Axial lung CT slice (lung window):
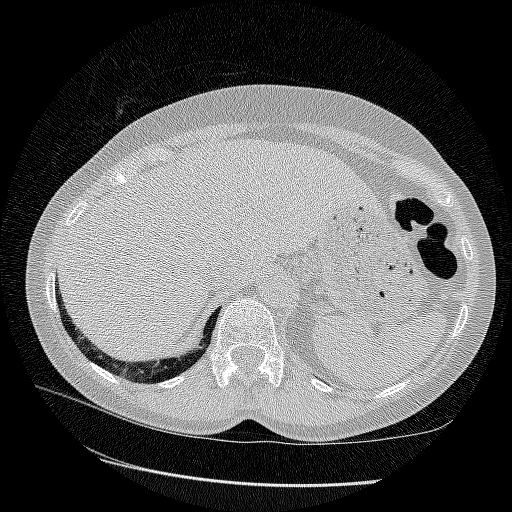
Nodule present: no